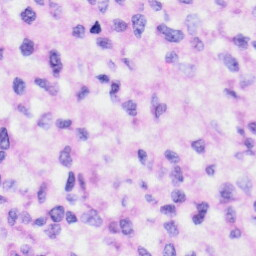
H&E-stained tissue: Liver